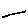
Label: line